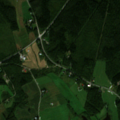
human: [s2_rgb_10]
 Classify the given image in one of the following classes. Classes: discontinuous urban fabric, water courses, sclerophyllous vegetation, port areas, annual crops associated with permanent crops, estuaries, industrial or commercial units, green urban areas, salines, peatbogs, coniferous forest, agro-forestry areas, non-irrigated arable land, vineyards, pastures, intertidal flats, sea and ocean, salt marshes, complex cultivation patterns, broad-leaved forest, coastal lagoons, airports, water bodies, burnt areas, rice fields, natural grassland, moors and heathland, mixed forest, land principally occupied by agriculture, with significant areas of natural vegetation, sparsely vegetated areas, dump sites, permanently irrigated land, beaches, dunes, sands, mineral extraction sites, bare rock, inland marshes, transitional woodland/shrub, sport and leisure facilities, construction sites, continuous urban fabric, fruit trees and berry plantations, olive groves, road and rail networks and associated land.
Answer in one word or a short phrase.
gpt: land principally occupied by agriculture, with significant areas of natural vegetation, mixed forest